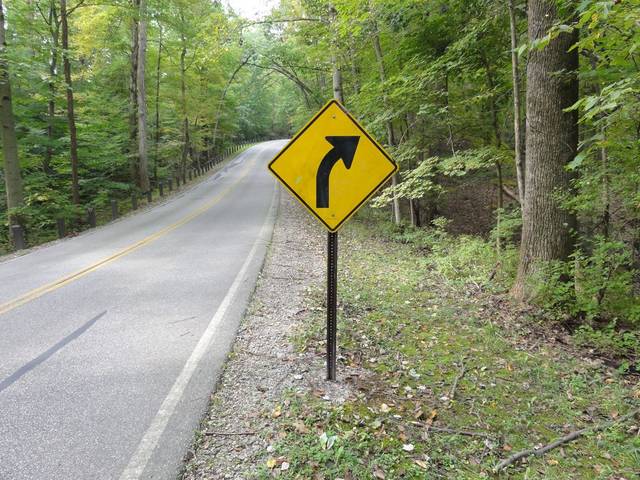
Region: United States
Coordinates: 41.306, -81.611